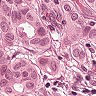
Metastatic tissue present: yes